Aerial crown-view tile of a tropical tree (Barro Colorado Island, Panama), acquired 20250818:
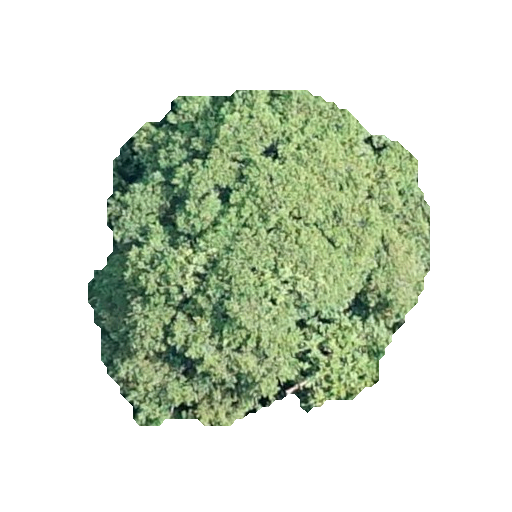
Species: Pouteria reticulata
GBIF accepted scientific name: Pouteria reticulata
Crown area: 128.407 m²